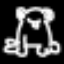
Label: frog